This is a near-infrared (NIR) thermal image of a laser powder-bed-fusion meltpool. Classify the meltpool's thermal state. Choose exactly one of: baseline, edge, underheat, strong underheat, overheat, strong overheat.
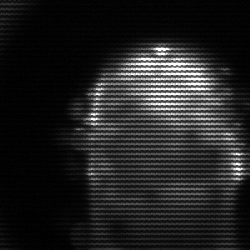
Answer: baseline